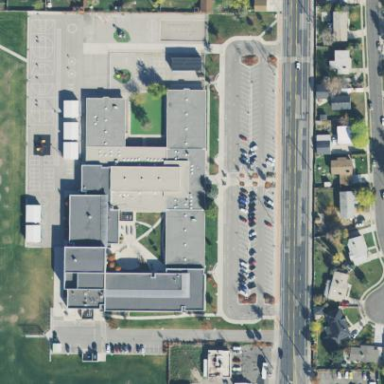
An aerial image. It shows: School.